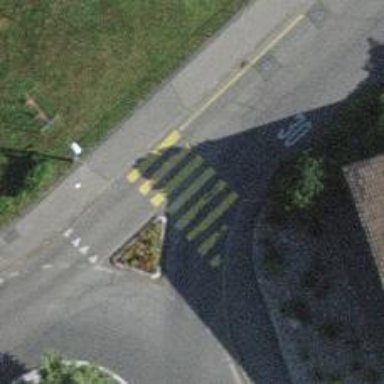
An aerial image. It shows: Uncontrolled zebra crossing with zebra markings.